Aerial crown-view tile of a tropical tree (Barro Colorado Island, Panama), acquired 20240918:
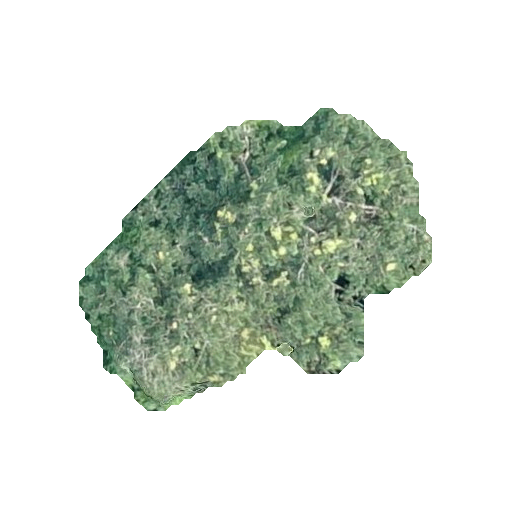
Species: Pachira sessilis
GBIF accepted scientific name: Pachira sessilis
Crown area: 107.955 m²